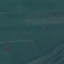
Land use / land cover: Pasture